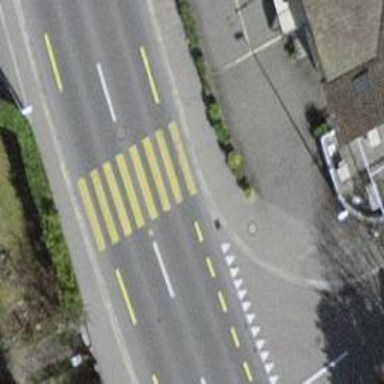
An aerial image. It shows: Marked crossing on the road.